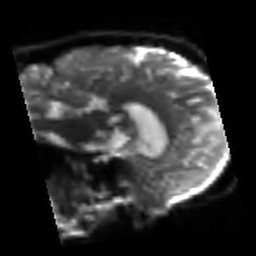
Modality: sbref
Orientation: sagittal
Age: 67
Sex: male
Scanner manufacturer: siemens
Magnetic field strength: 3 T
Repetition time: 3.2 s
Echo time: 0.081 s